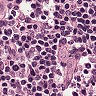
Metastatic tissue present: no